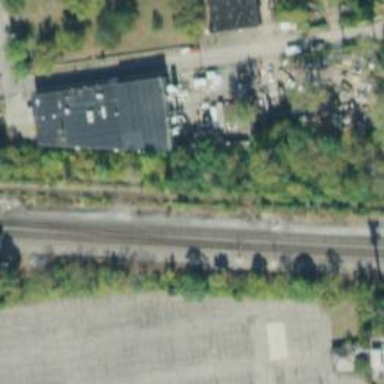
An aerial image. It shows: Railway line on embankment.